Question: I've been struggling with this for a while (I'm really not experienced with jQuery UI).
I'm trying to implement a jQuery UI that has a <URL>. For some reason I can't understand, the selectmenu is mis-aligned; it's way higher up on the page than the buttons.
Here's what it looks like:

I'm not sure if this is a bug or not, it sure looks very wrong to me. I've been struggling for quite a while now but haven't been able to figure it out.
The markup is really very basic so I don't think it's very helpful to include it here., but it's all here: <URL> on the same line.
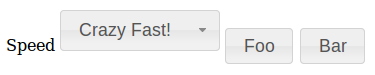
Answer: You could just apply 'vertical-align:middle' to the dropdown which is made up of spans to get the buttons aligned properly with the dropdown.
'''
#speed-button{
vertical-align : middle;
}
'''
<URL>
It appears there is no option to provide a custom classname for select menu widget (It is bad if that is the case) as applying rule to a class would be much better. You could as well do:-
Apply a classname for the 'select'
and in css provide a generic rule for any '.menu-button's
'''
.menu-button + .ui-selectmenu-button{
vertical-align : middle;
}
'''
<URL>